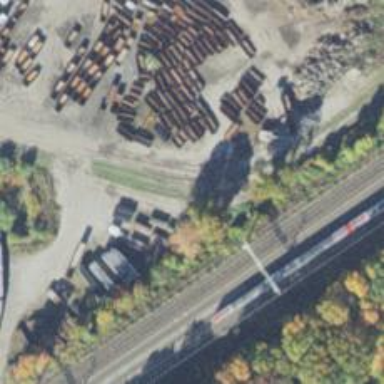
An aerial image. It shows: Rail spur service.